Question: As can be seen, the result differs, although the cells provided as input for calculation are same.

'''
=T.TEST(B1:B4,B5:B8,2,2)
{=T.TEST(IF($A$1:$A$8="a",B$1:B$8,""),IF($A$1:$A$8="b",B$1:B$8,""),2,2)}
'''
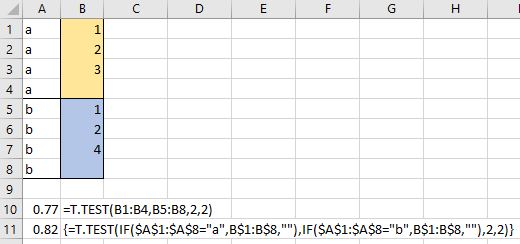
Answer: This seems like a bug in array formula, because blank cells are treated differently:
- 'T.TEST'- 'T.TEST'

If array formula is required, one would need to explicitly check for blank cells, which can be done like this:
<URL>
'''
{=T.TEST(IF(($A$1:$A$8="a")*(B$1:B$8<>""),B$1:B$8,""),IF(($A$1:$A$8="b")*(B$1:B$8<>""),B$1:B$8,""),2,2)}
'''
In Excel array formulas 'AND' cannot be used, so instead of 'AND($A$1:$A$8="a",B$1:B$8<>"")' we write '($A$1:$A$8="a")*(B$1:B$8<>"")'.